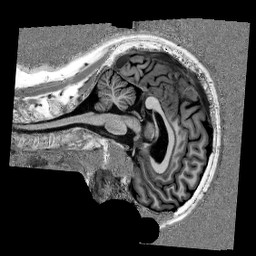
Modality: UNIT1
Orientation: sagittal
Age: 40
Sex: male
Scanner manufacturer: siemens
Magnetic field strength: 3 T
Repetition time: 5 s
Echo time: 0.00298 s